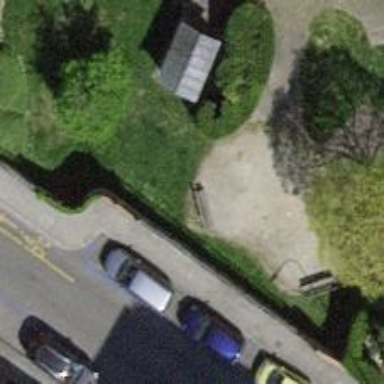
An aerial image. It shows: Maroon bench.